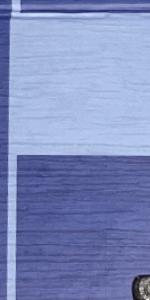
Label: Empty